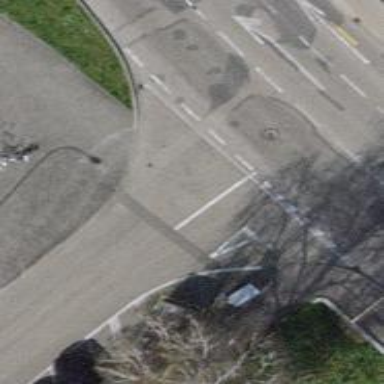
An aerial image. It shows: Asphalt footway with unmarked crossing.